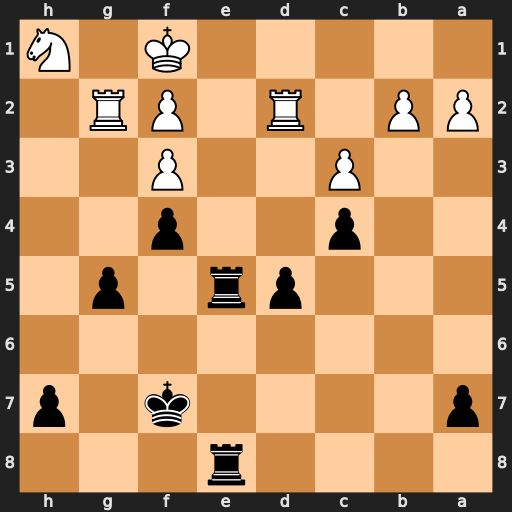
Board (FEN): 4r3/p4k1p/8/3pr1p1/2p2p2/2P2P2/PP1R1PR1/5K1N
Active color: b
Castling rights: -
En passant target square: -
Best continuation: Re1#